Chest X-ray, PA view. Patient: 59 years old, sex M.
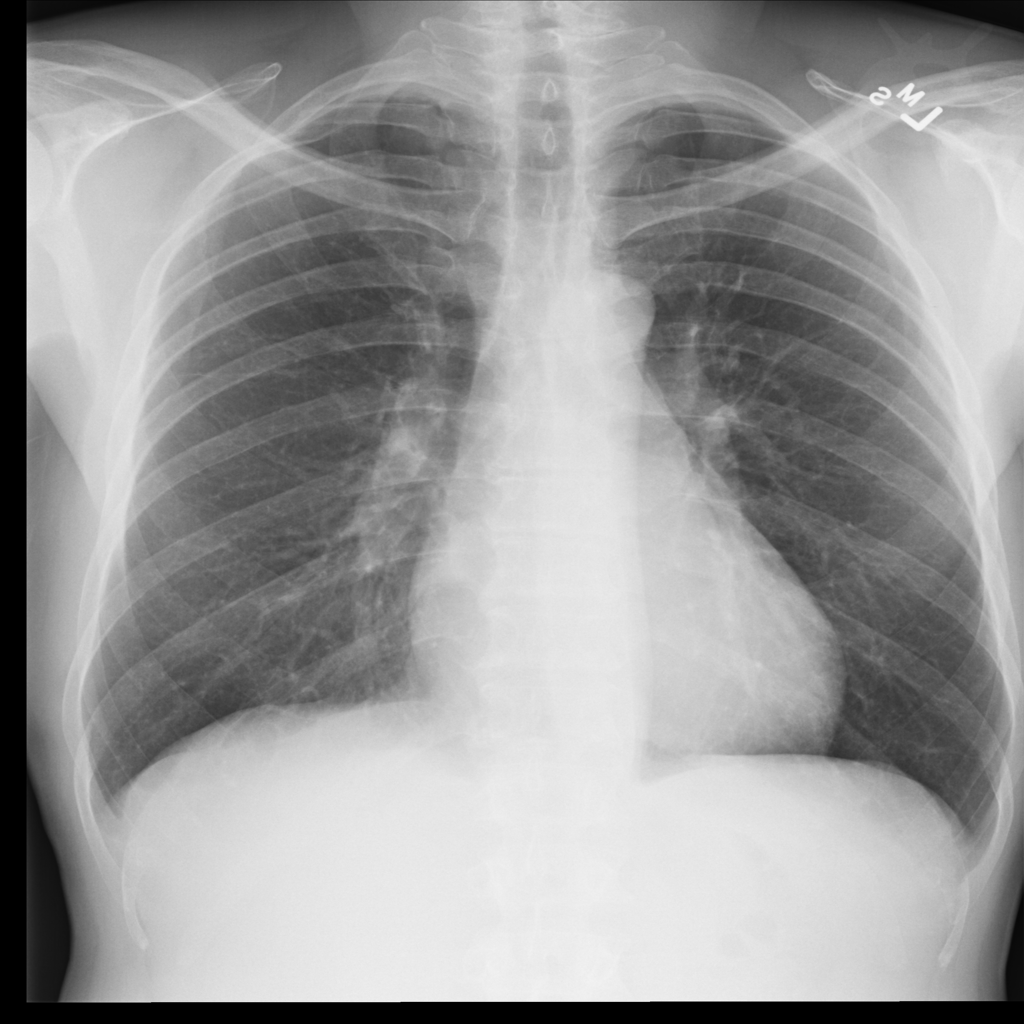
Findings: No Finding